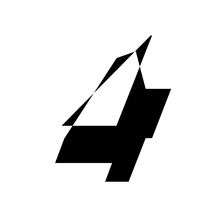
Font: LibreCaslonText-Italic_Medium_Italic